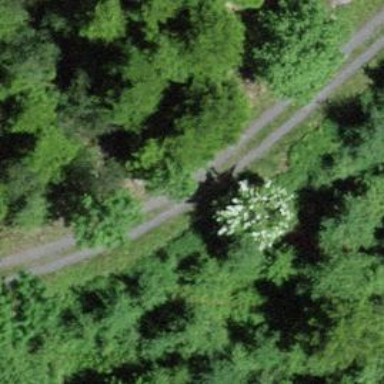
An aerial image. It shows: Gravel track with grade2 tracktype.